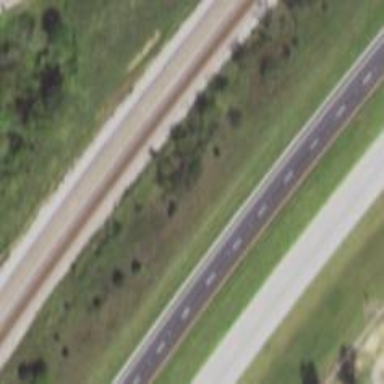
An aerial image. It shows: Asphalt road classified as primary highway with expressway characteristics.